Question: Here is my css
'''
.arrow_l, .arrow_r {
-moz-transition: opacity 0.5s ease 0s;
border-radius: 5px 5px 5px 5px;
box-shadow: 0 0 2px #aeaeae;
height: 60px;
margin-top: 80px;
position: absolute;
width: 36px;
opacity:.75;
}
.arrow_l {
background: url("../images/arrow.png") no-repeat 10px center,red;
background-size: 116% auto;
}
.arrow_r {
background: url("../images/arrow.png") no-repeat -15px center,red;
background-size: 116% auto;
margin-left:-36px;
'''
}

The content is inside wrapper with css:
'''
.wrapper {
display: inline-block;
padding: 12px;
}
'''
I am not getting it why the right arrow goes on bottom row and how can I fix it.
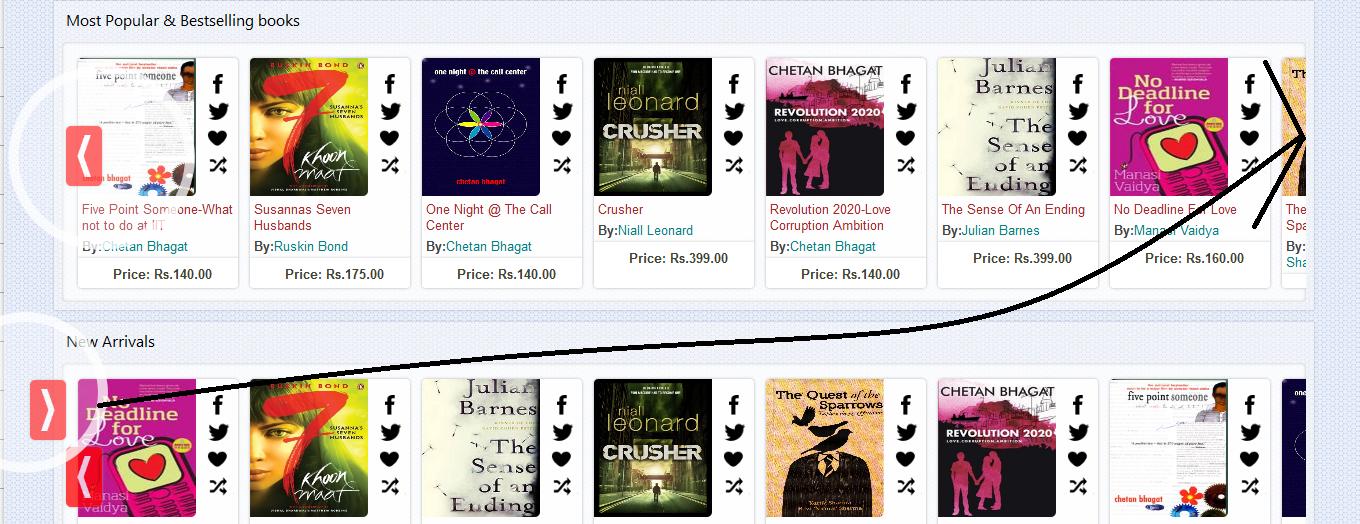
Answer: Your JsFiddle doesn't replicate the problem but from looking at your code and the information you have posted here I'd suggest you try a few things.
1. Firstly absolute positioning only works properly when the parent div's positioning is set to relative, you don't have this so try setting your parent div (i think it was called panel) to position:relative;
2. You have declared your arrows as absolute positioned items and then not actually positioned them... try something like .arrow_l {
background: url("../images/arrow.png") no-repeat 10px center,red;
background-size: 116% auto;
left:0px;
top:25px;
}
.arrow_r {
background: url("../images/arrow.png") no-repeat -15px center,red;
background-size: 116% auto;
margin-left:-36px;
right:0px;
top:25px;
}
3. Try using <div class="arrow_l"></div>
instead of
'''
<span class="arrow_l"></span>
'''
I don't understand why you've done this, is there a special reason?
Hope this helps :)